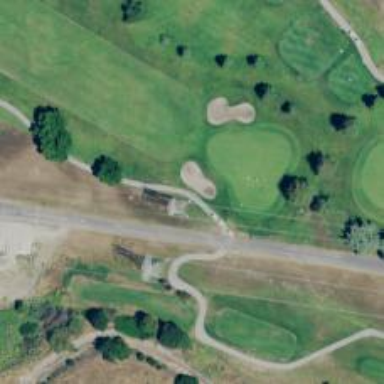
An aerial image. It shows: Service road designated as golf cart path.